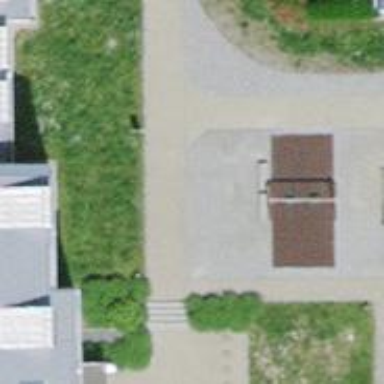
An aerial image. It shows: Concrete bench.